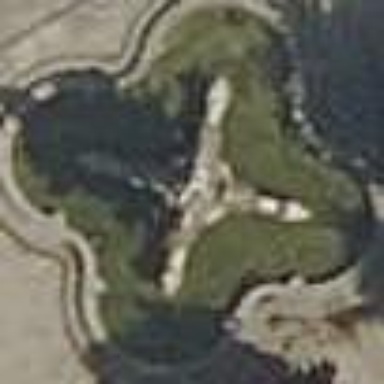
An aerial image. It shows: Fountain surrounded by water.